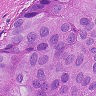
Metastatic tissue present: yes